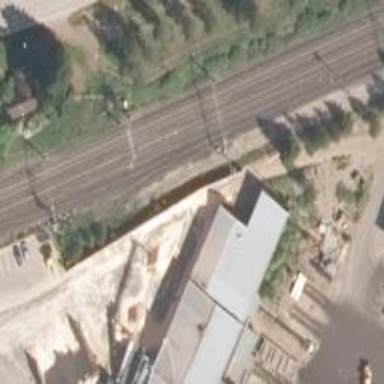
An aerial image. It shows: Railway signal.